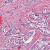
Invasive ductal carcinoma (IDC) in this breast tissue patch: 1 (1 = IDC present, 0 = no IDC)